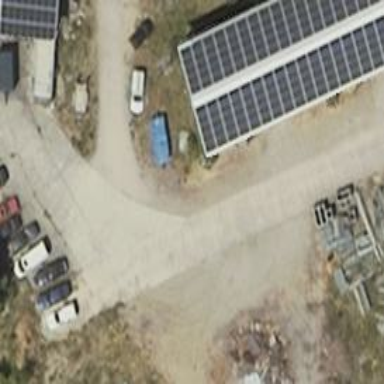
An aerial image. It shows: Concrete driveway designated as service road.